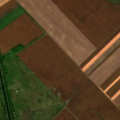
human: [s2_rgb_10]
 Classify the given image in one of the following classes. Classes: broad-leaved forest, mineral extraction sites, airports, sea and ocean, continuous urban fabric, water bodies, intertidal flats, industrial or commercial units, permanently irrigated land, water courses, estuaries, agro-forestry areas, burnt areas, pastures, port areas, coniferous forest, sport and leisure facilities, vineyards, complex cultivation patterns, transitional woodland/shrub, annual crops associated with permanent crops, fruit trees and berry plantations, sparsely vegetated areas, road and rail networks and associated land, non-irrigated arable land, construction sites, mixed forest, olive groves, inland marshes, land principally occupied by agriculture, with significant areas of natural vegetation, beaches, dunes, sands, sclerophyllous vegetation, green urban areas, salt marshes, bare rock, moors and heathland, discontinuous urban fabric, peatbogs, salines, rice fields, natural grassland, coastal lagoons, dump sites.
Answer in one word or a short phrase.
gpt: non-irrigated arable land, pastures